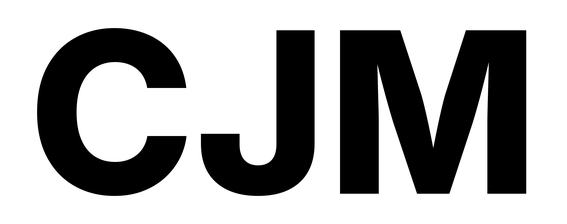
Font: Inter_ExtraBold